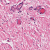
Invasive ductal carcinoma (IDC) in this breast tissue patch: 0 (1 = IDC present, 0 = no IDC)